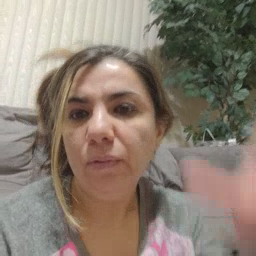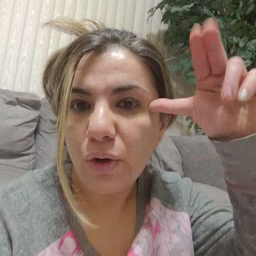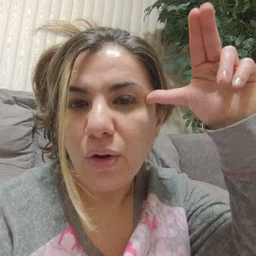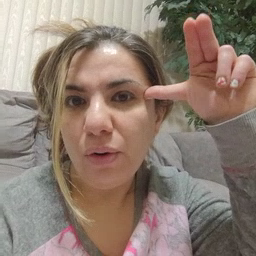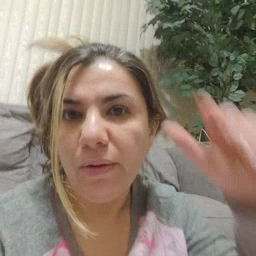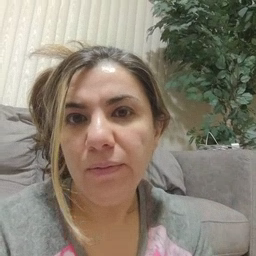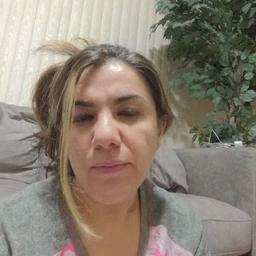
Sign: horse